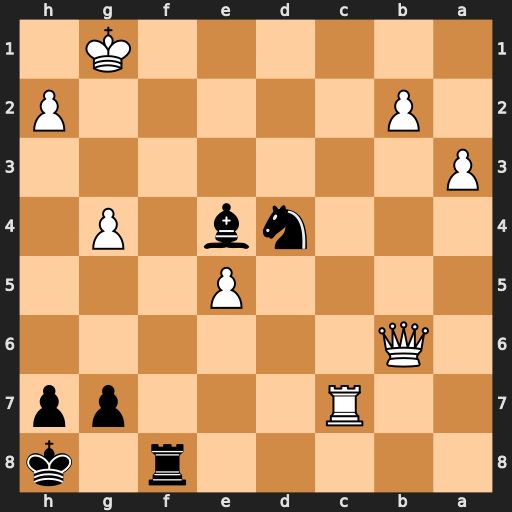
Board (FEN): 5r1k/2R3pp/1Q6/4P3/3nb1P1/P7/1P5P/6K1
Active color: b
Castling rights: -
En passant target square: -
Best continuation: Ne2#